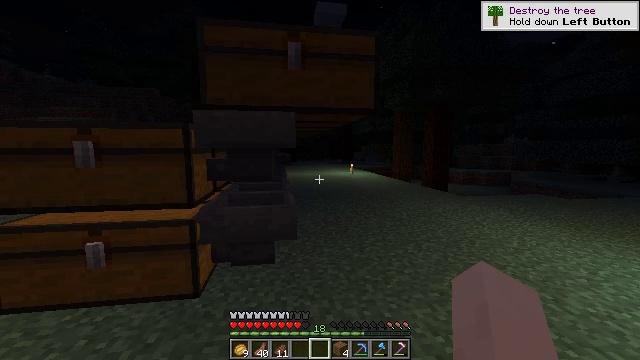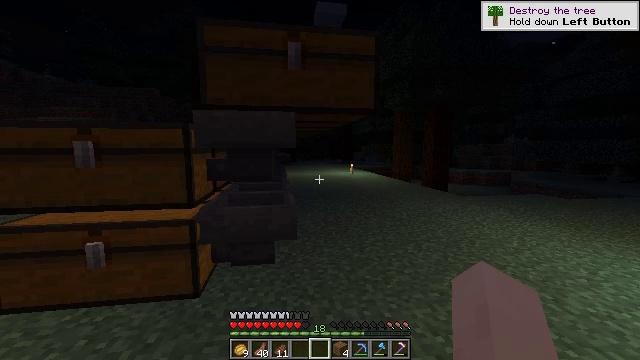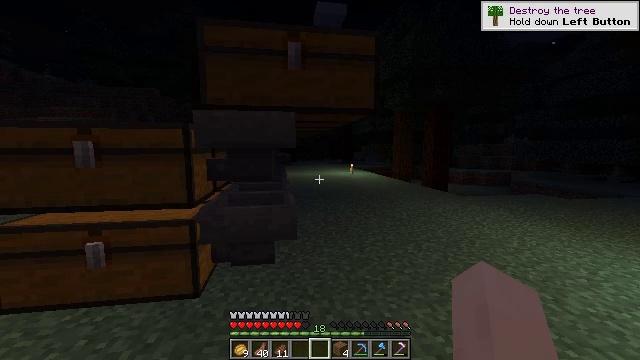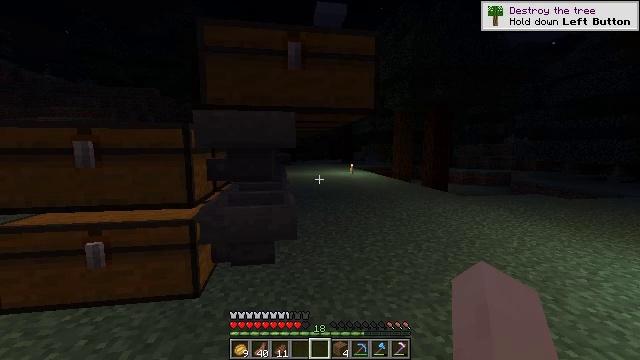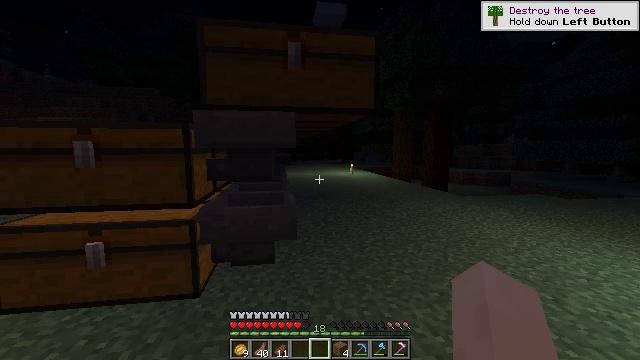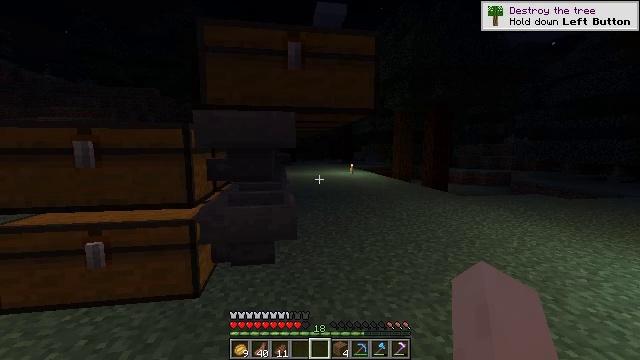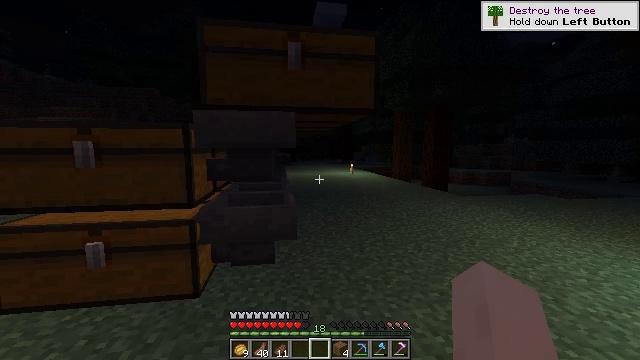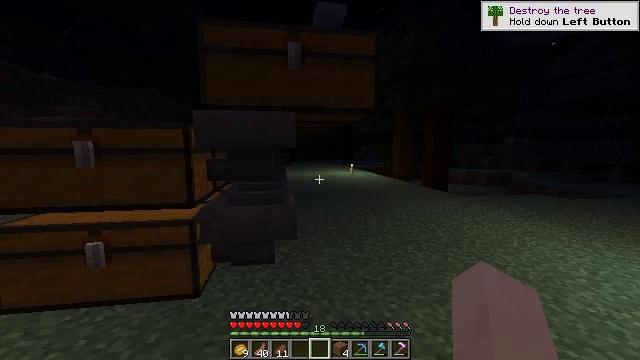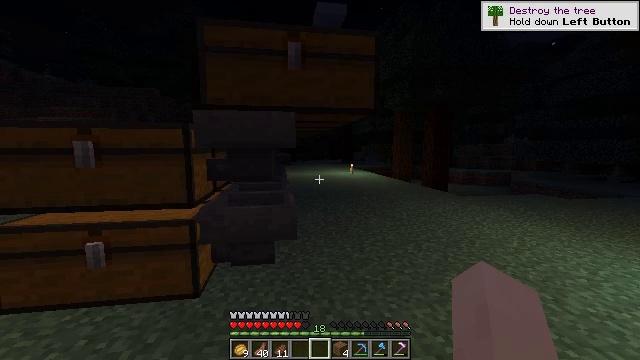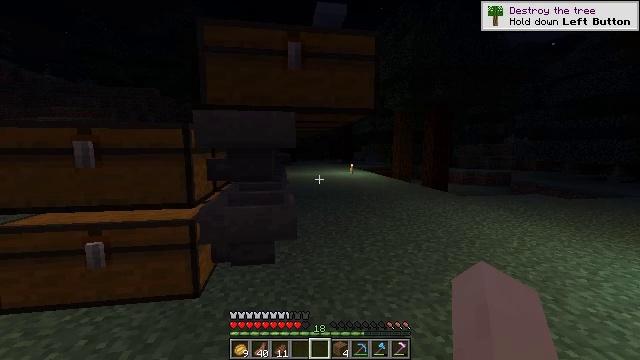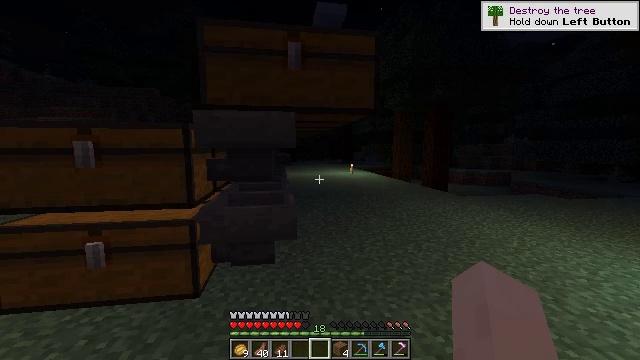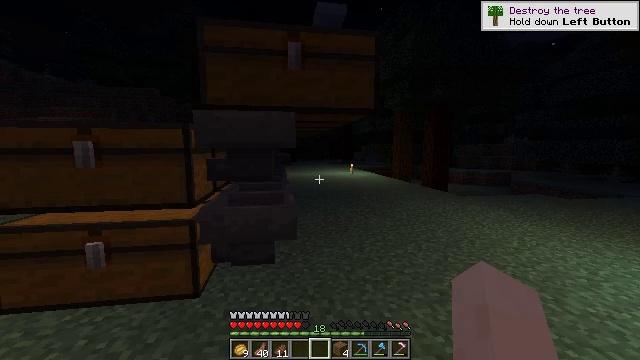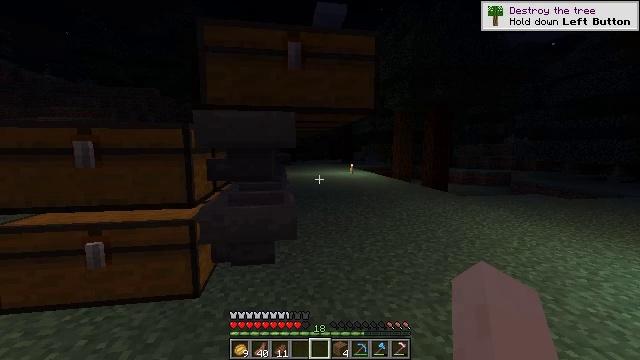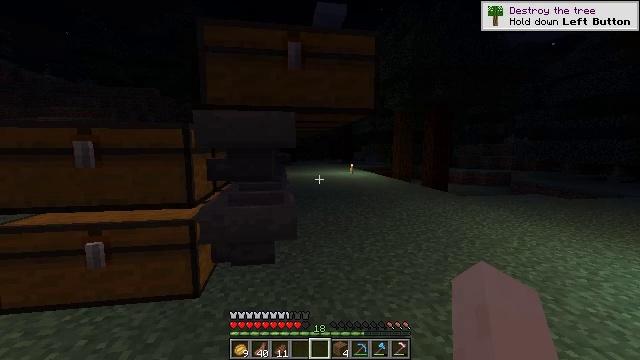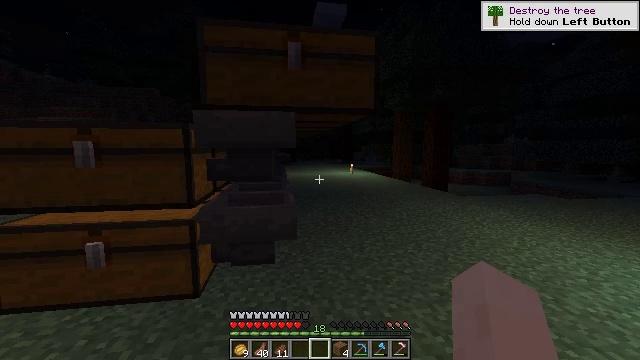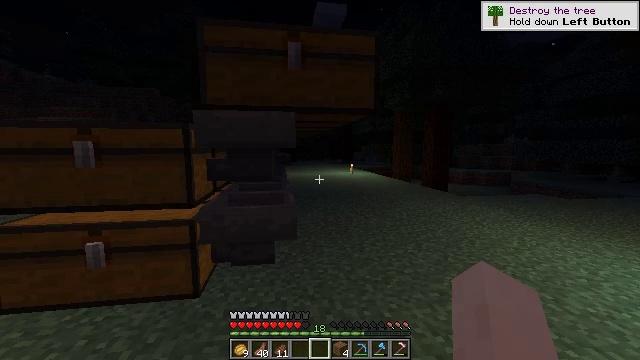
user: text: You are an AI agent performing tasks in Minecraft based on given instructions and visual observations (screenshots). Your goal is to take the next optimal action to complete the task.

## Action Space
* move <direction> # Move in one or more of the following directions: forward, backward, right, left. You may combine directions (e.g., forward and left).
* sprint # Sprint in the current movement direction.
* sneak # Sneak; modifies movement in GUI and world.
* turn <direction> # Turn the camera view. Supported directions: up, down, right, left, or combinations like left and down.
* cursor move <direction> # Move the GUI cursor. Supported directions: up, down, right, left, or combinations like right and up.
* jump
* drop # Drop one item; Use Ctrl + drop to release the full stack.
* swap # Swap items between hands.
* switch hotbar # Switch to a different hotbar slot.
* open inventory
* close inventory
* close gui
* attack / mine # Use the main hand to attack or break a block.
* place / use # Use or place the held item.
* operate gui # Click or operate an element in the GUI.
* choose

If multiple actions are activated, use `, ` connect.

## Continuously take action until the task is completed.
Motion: motion action
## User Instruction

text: mine block trapped chest
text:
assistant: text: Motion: no_op
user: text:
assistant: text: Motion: no_op
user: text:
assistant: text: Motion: no_op
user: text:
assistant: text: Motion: no_op
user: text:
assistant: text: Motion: no_op
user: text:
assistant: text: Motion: no_op
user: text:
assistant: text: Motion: no_op
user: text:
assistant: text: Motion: no_op
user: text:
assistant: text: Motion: no_op
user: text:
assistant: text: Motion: no_op
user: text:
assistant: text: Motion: no_op
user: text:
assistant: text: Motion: no_op
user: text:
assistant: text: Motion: no_op
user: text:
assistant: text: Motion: no_op
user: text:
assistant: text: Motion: no_op
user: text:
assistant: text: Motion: no_op
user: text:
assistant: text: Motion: no_op
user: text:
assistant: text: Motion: no_op
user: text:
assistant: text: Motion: no_op
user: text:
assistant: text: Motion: no_op
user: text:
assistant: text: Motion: no_op
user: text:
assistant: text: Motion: no_op
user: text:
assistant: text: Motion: no_op
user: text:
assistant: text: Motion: no_op
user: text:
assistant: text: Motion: no_op
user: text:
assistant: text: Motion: no_op
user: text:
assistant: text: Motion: no_op
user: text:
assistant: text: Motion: no_op
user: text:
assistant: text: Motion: no_op
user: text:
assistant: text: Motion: no_op